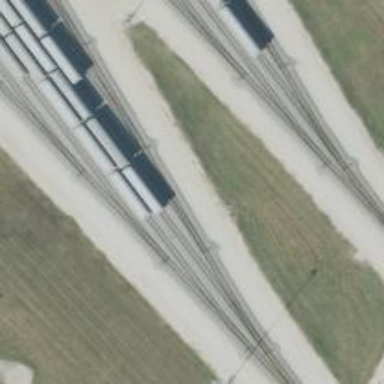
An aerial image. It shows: Railway yard.